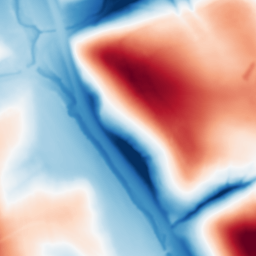
Category: multiscale
Decomposition family: dog
Decomposition parameters: sigma_low: 1
sigma_high: 50
Upsampling method: linear_exact
Upsampling parameters: scale: 2
Upsampling scale: 2